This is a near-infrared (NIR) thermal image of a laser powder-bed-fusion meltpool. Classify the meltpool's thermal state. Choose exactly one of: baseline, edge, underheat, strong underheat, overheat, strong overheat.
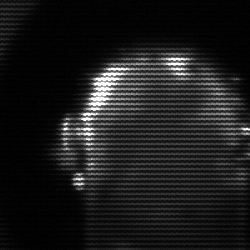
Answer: baseline